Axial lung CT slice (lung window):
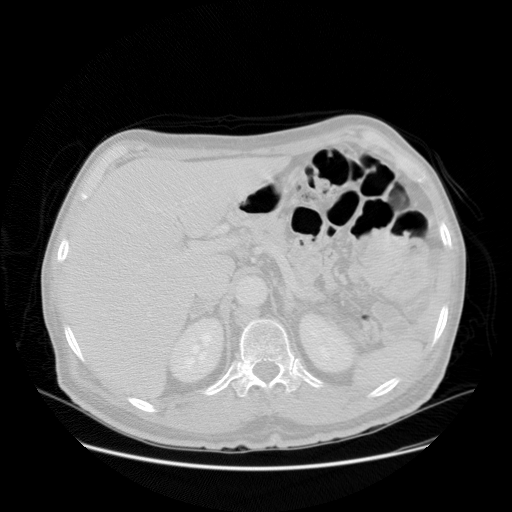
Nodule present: no